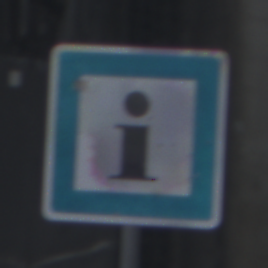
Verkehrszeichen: Informationsstelle
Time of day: MorningAfternoon
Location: Outdoor (Suburban)
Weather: Overcast
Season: NotSpecified
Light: Natural